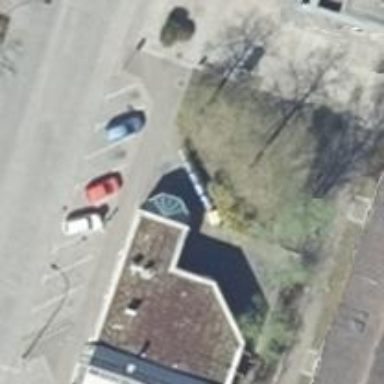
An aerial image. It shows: Café.